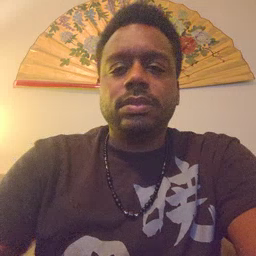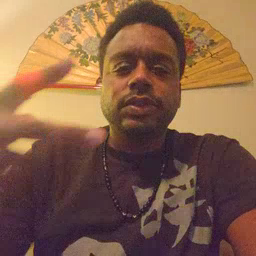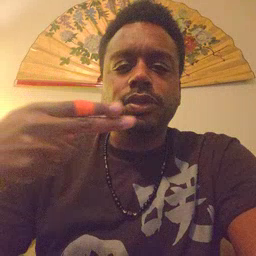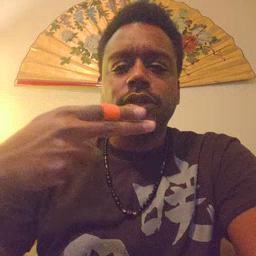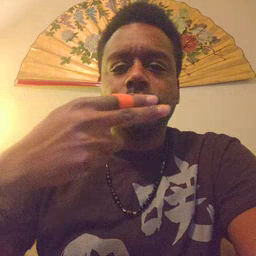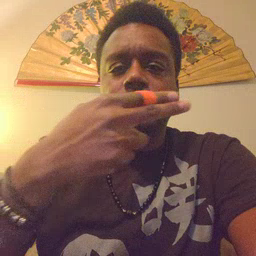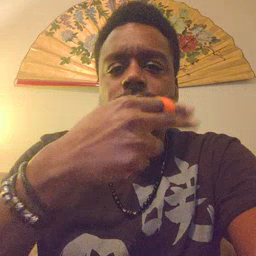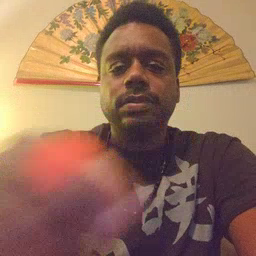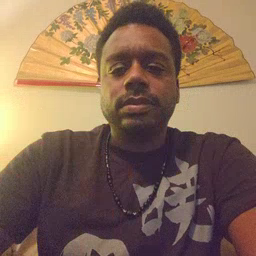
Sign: scissors